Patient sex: M
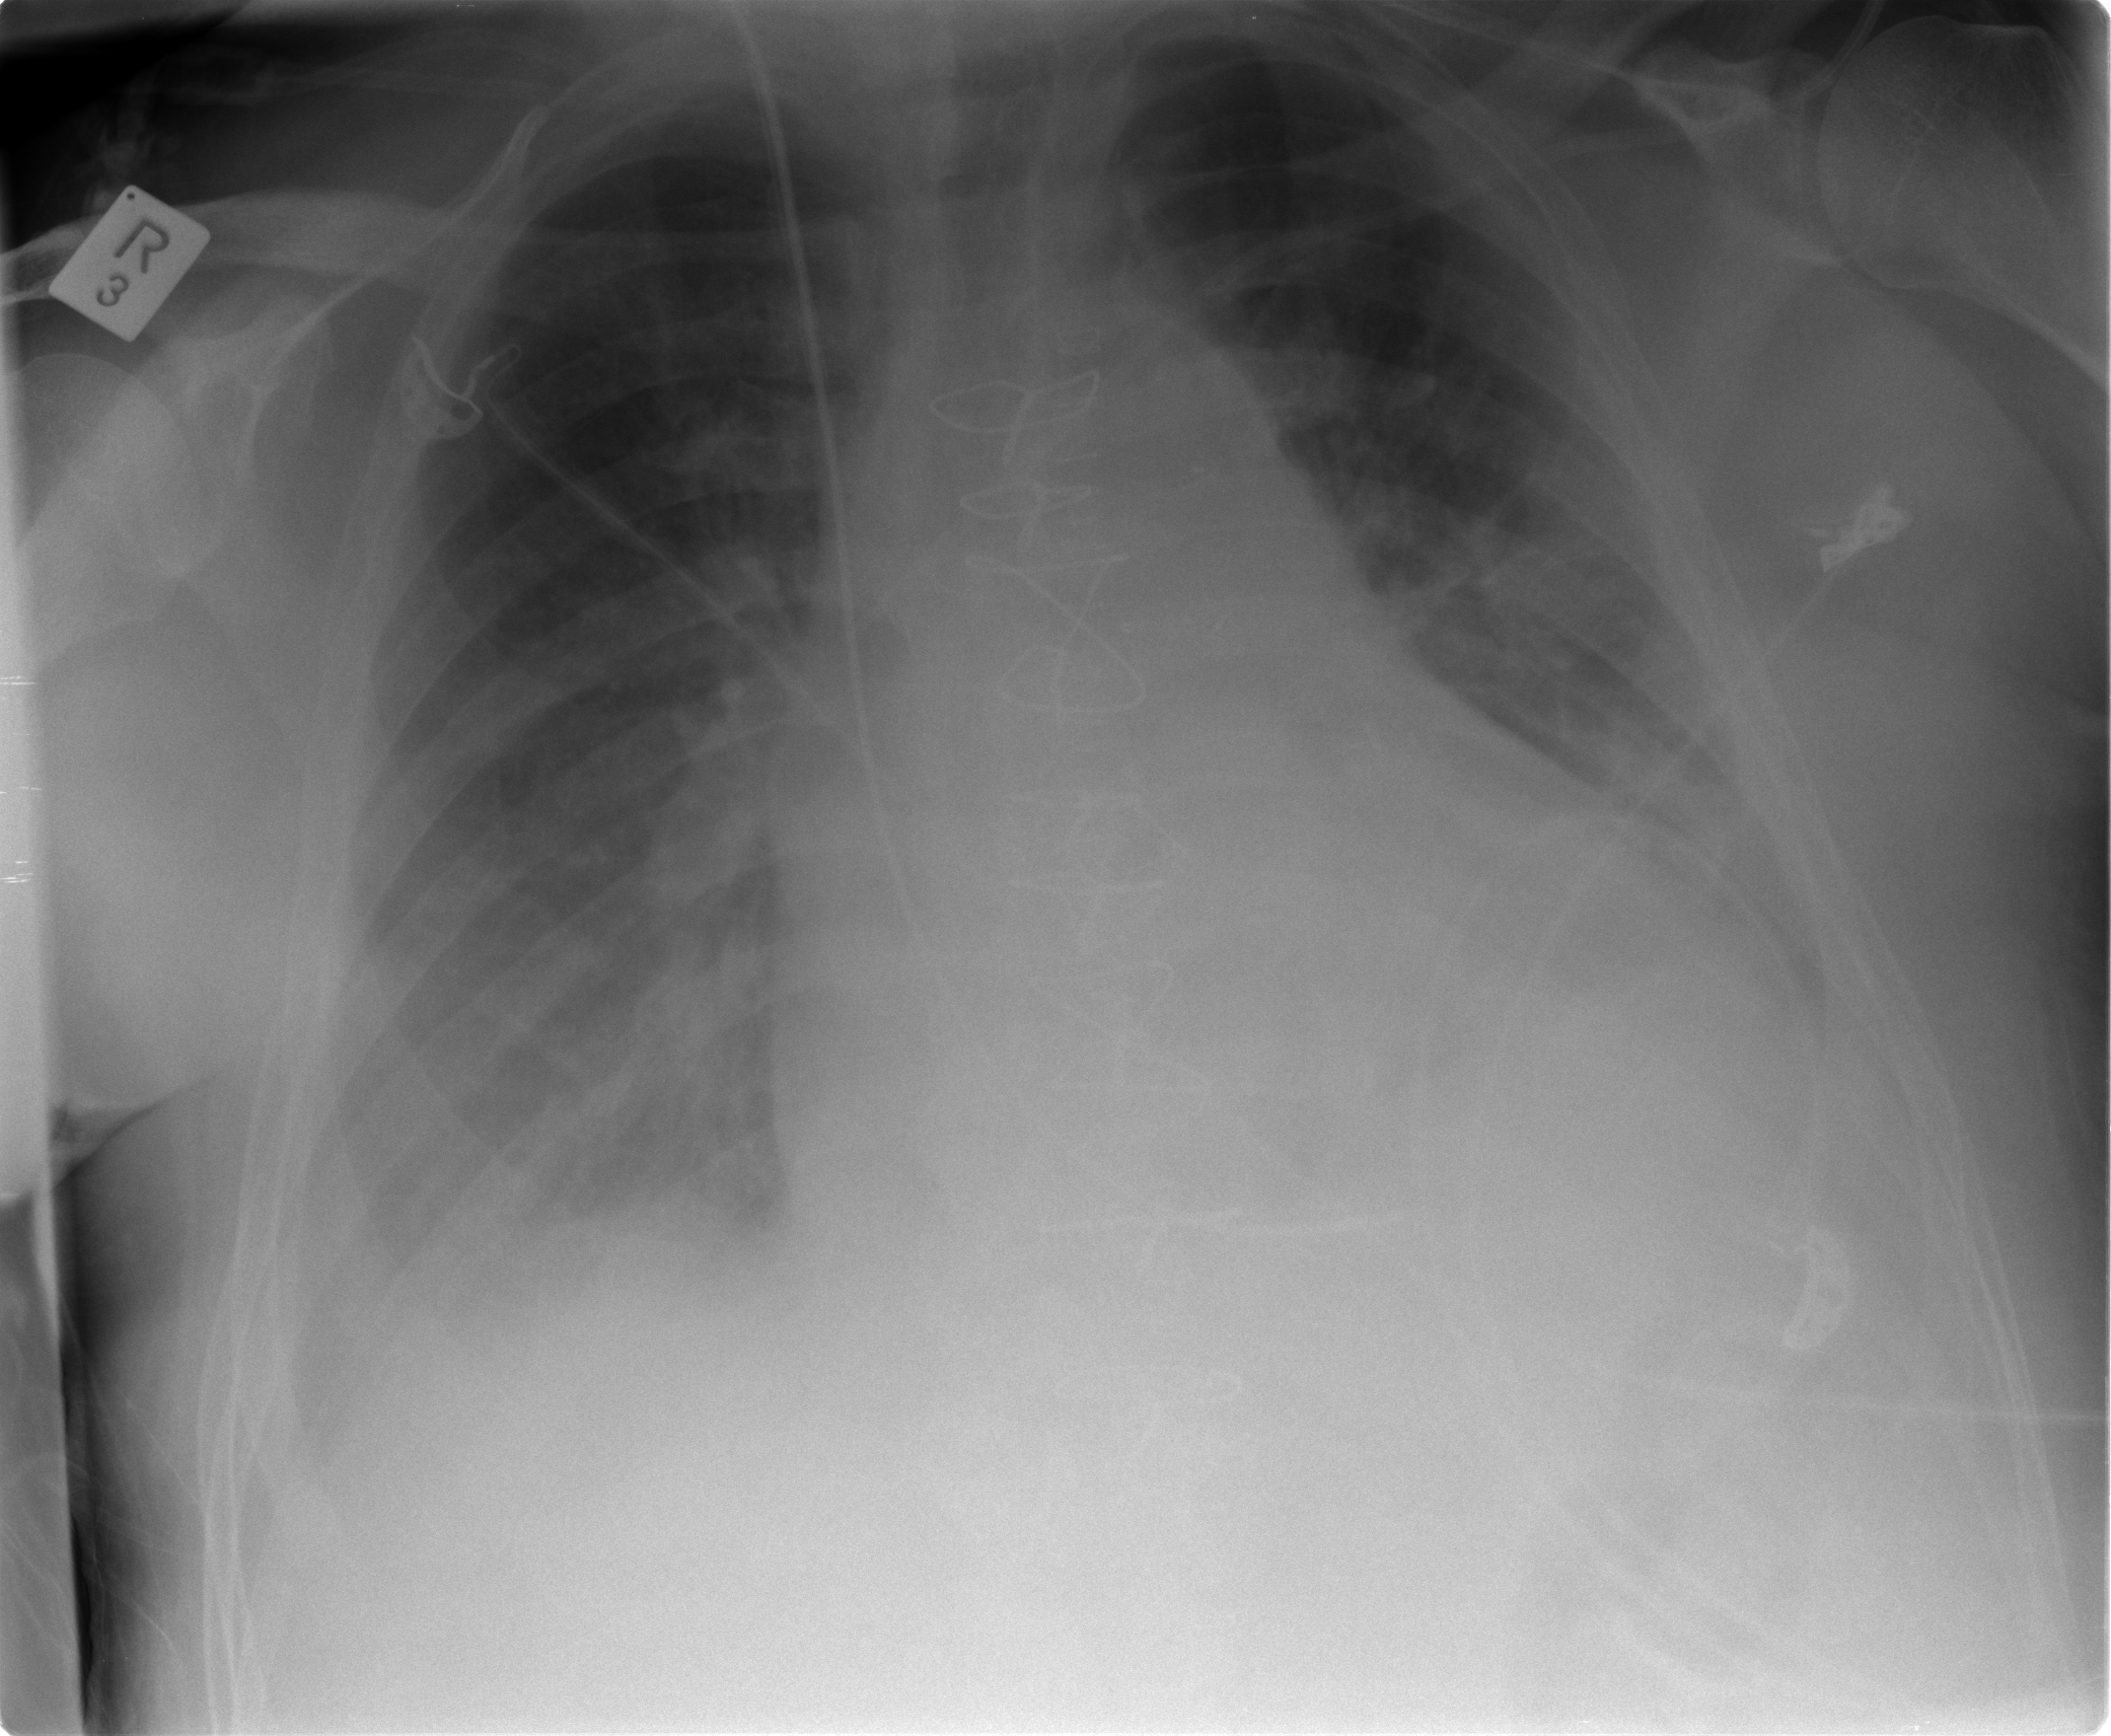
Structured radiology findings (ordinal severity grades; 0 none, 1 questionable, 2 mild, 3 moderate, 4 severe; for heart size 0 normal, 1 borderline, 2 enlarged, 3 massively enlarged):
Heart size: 2
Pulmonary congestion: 2
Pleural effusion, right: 2
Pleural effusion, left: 2
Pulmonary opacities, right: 2
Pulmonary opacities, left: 2
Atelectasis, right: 2
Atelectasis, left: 2